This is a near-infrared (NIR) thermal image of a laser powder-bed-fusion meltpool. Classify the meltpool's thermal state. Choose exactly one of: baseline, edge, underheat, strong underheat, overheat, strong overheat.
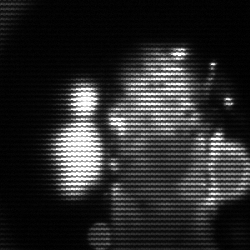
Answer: strong underheat